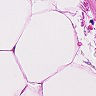
Metastatic tissue present: no